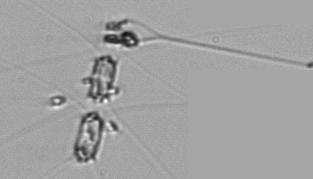
Label: Chaetoceros_didymus_TAG_external_flagellate